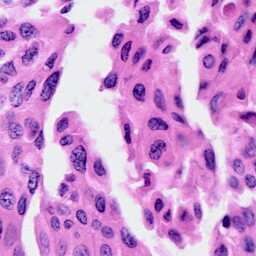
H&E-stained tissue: Cervix